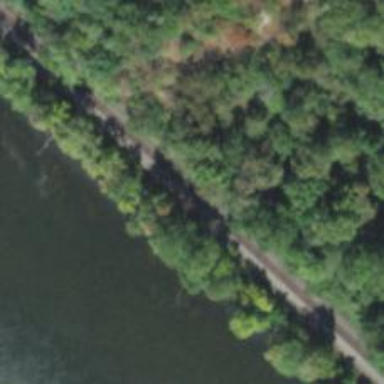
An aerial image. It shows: Railway track.